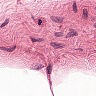
Metastatic tissue present: no